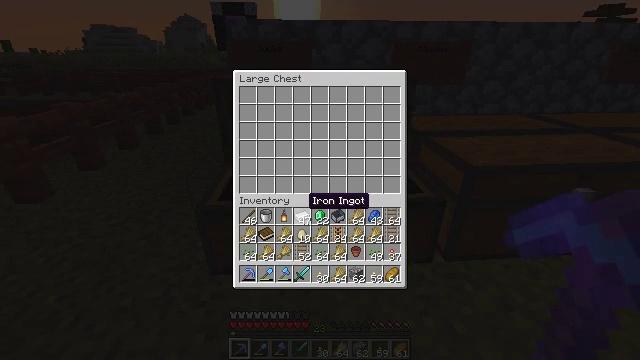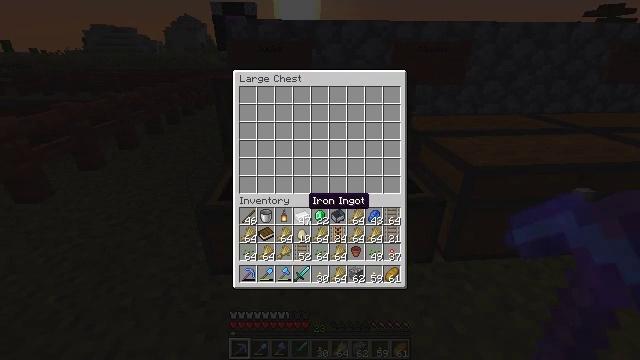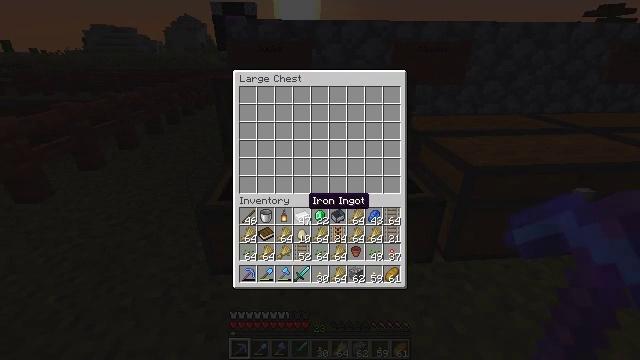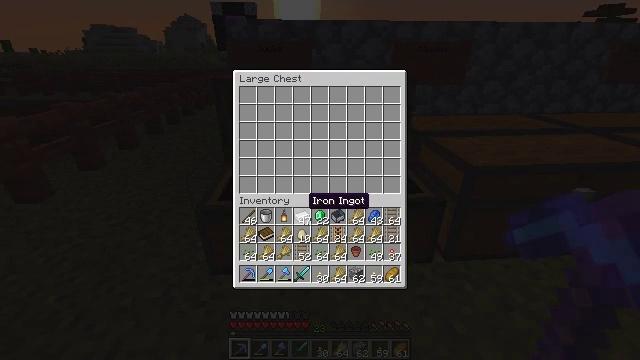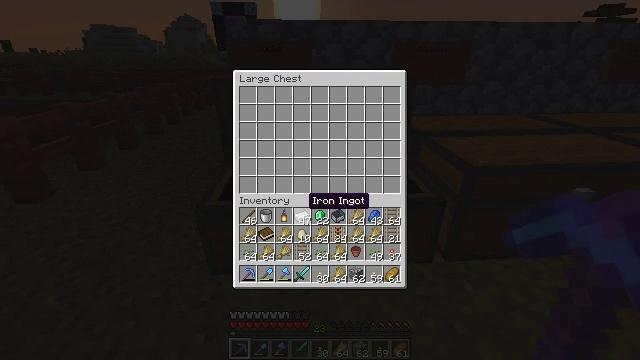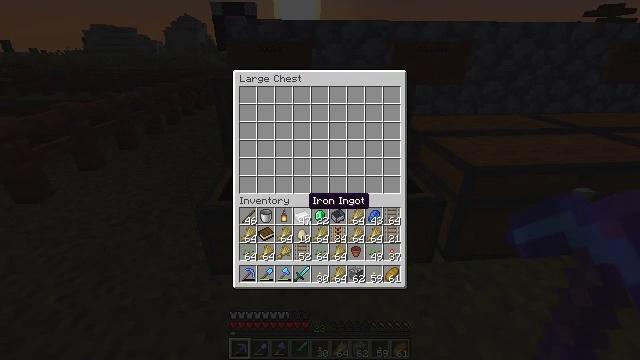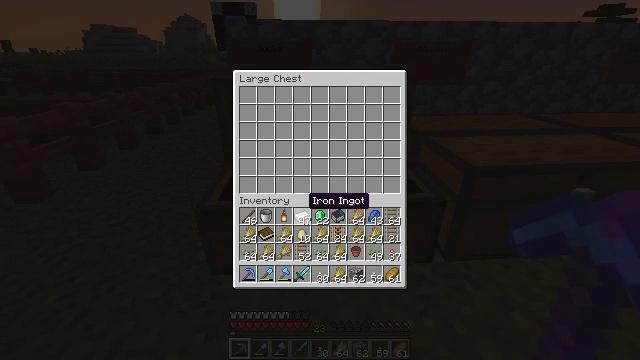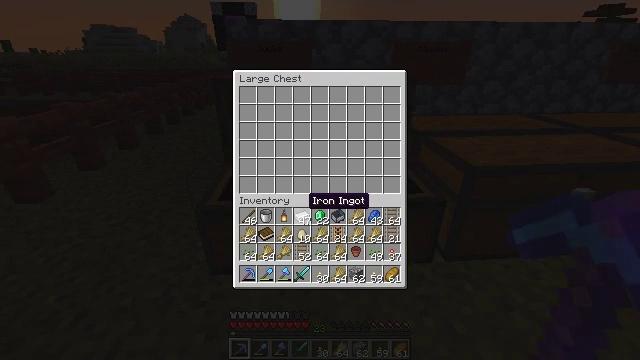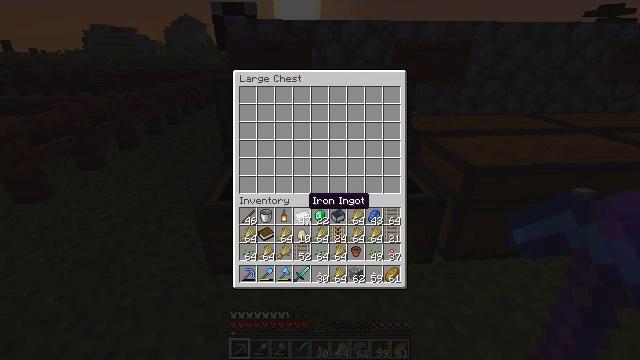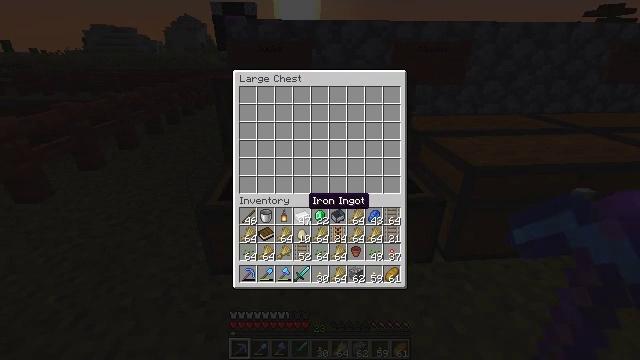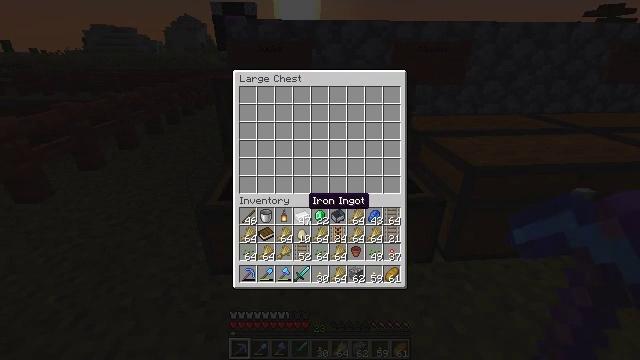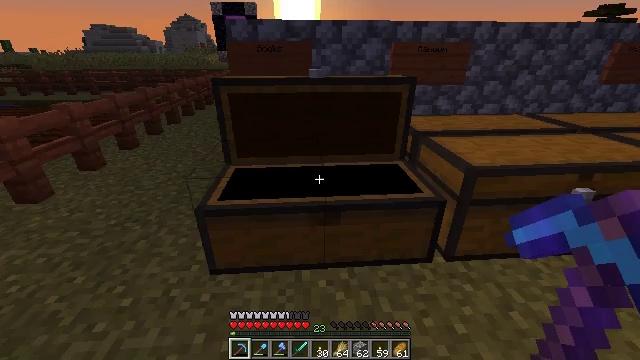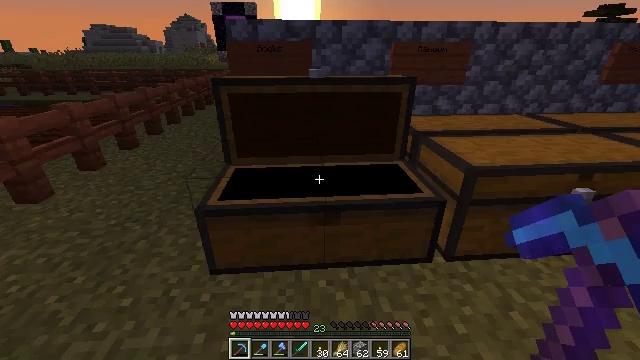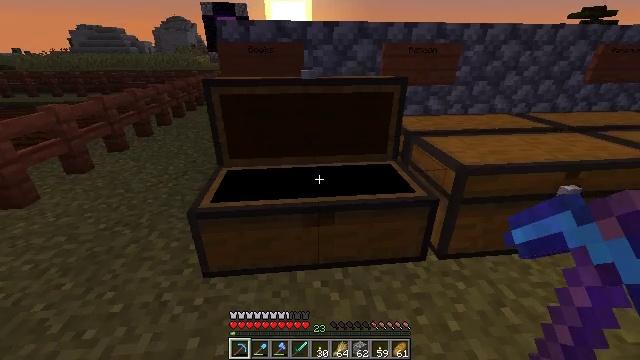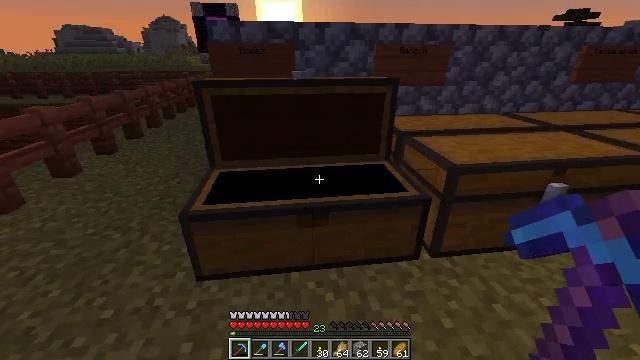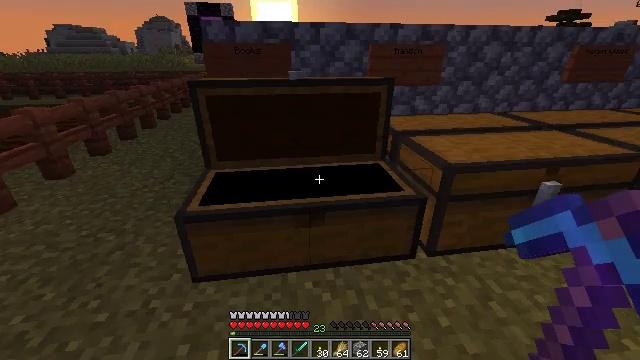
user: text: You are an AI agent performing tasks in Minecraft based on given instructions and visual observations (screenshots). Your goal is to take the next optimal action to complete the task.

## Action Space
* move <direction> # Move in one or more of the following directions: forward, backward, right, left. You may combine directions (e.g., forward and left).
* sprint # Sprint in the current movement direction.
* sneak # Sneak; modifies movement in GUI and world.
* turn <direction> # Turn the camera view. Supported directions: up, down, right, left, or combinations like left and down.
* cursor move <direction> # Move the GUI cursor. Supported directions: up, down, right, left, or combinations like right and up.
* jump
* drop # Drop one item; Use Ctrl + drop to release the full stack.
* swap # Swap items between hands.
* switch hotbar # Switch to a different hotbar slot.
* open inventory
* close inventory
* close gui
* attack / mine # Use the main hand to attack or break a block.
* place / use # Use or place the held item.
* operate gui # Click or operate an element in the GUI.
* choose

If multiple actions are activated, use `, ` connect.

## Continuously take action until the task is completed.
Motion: motion action
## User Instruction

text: Drop a lantern.
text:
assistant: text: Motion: no_op
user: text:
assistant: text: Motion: no_op
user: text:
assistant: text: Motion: no_op
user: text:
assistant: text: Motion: no_op
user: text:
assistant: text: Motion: no_op
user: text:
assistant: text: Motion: no_op
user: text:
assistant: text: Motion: no_op
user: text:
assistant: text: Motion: no_op
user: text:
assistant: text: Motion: no_op
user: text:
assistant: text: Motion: no_op
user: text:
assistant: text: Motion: no_op
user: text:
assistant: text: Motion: no_op
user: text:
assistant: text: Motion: turn right
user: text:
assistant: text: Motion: turn right
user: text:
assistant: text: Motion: no_op
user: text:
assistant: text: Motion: turn right
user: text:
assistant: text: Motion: turn right
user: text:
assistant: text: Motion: move right, turn right
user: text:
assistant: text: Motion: move forward and move right, turn right
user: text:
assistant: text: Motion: move forward and move right
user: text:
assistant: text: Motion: move forward and move right
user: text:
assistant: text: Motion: move forward and move right, turn left
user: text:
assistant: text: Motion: move forward and move right, turn left
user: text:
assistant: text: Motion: move forward and move right, turn left and down
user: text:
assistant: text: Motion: move forward and move right, turn left
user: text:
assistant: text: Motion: move forward and move right
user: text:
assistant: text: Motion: use / place
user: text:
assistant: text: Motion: use / place
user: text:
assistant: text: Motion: use / place
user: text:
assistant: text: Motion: no_op